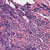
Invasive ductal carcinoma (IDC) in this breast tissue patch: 1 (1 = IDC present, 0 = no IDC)